Question: Is any possibility to override this two menu keys (marked on the picture) by my own functionallity?
I would like to override this two keys for specified in game functionality.

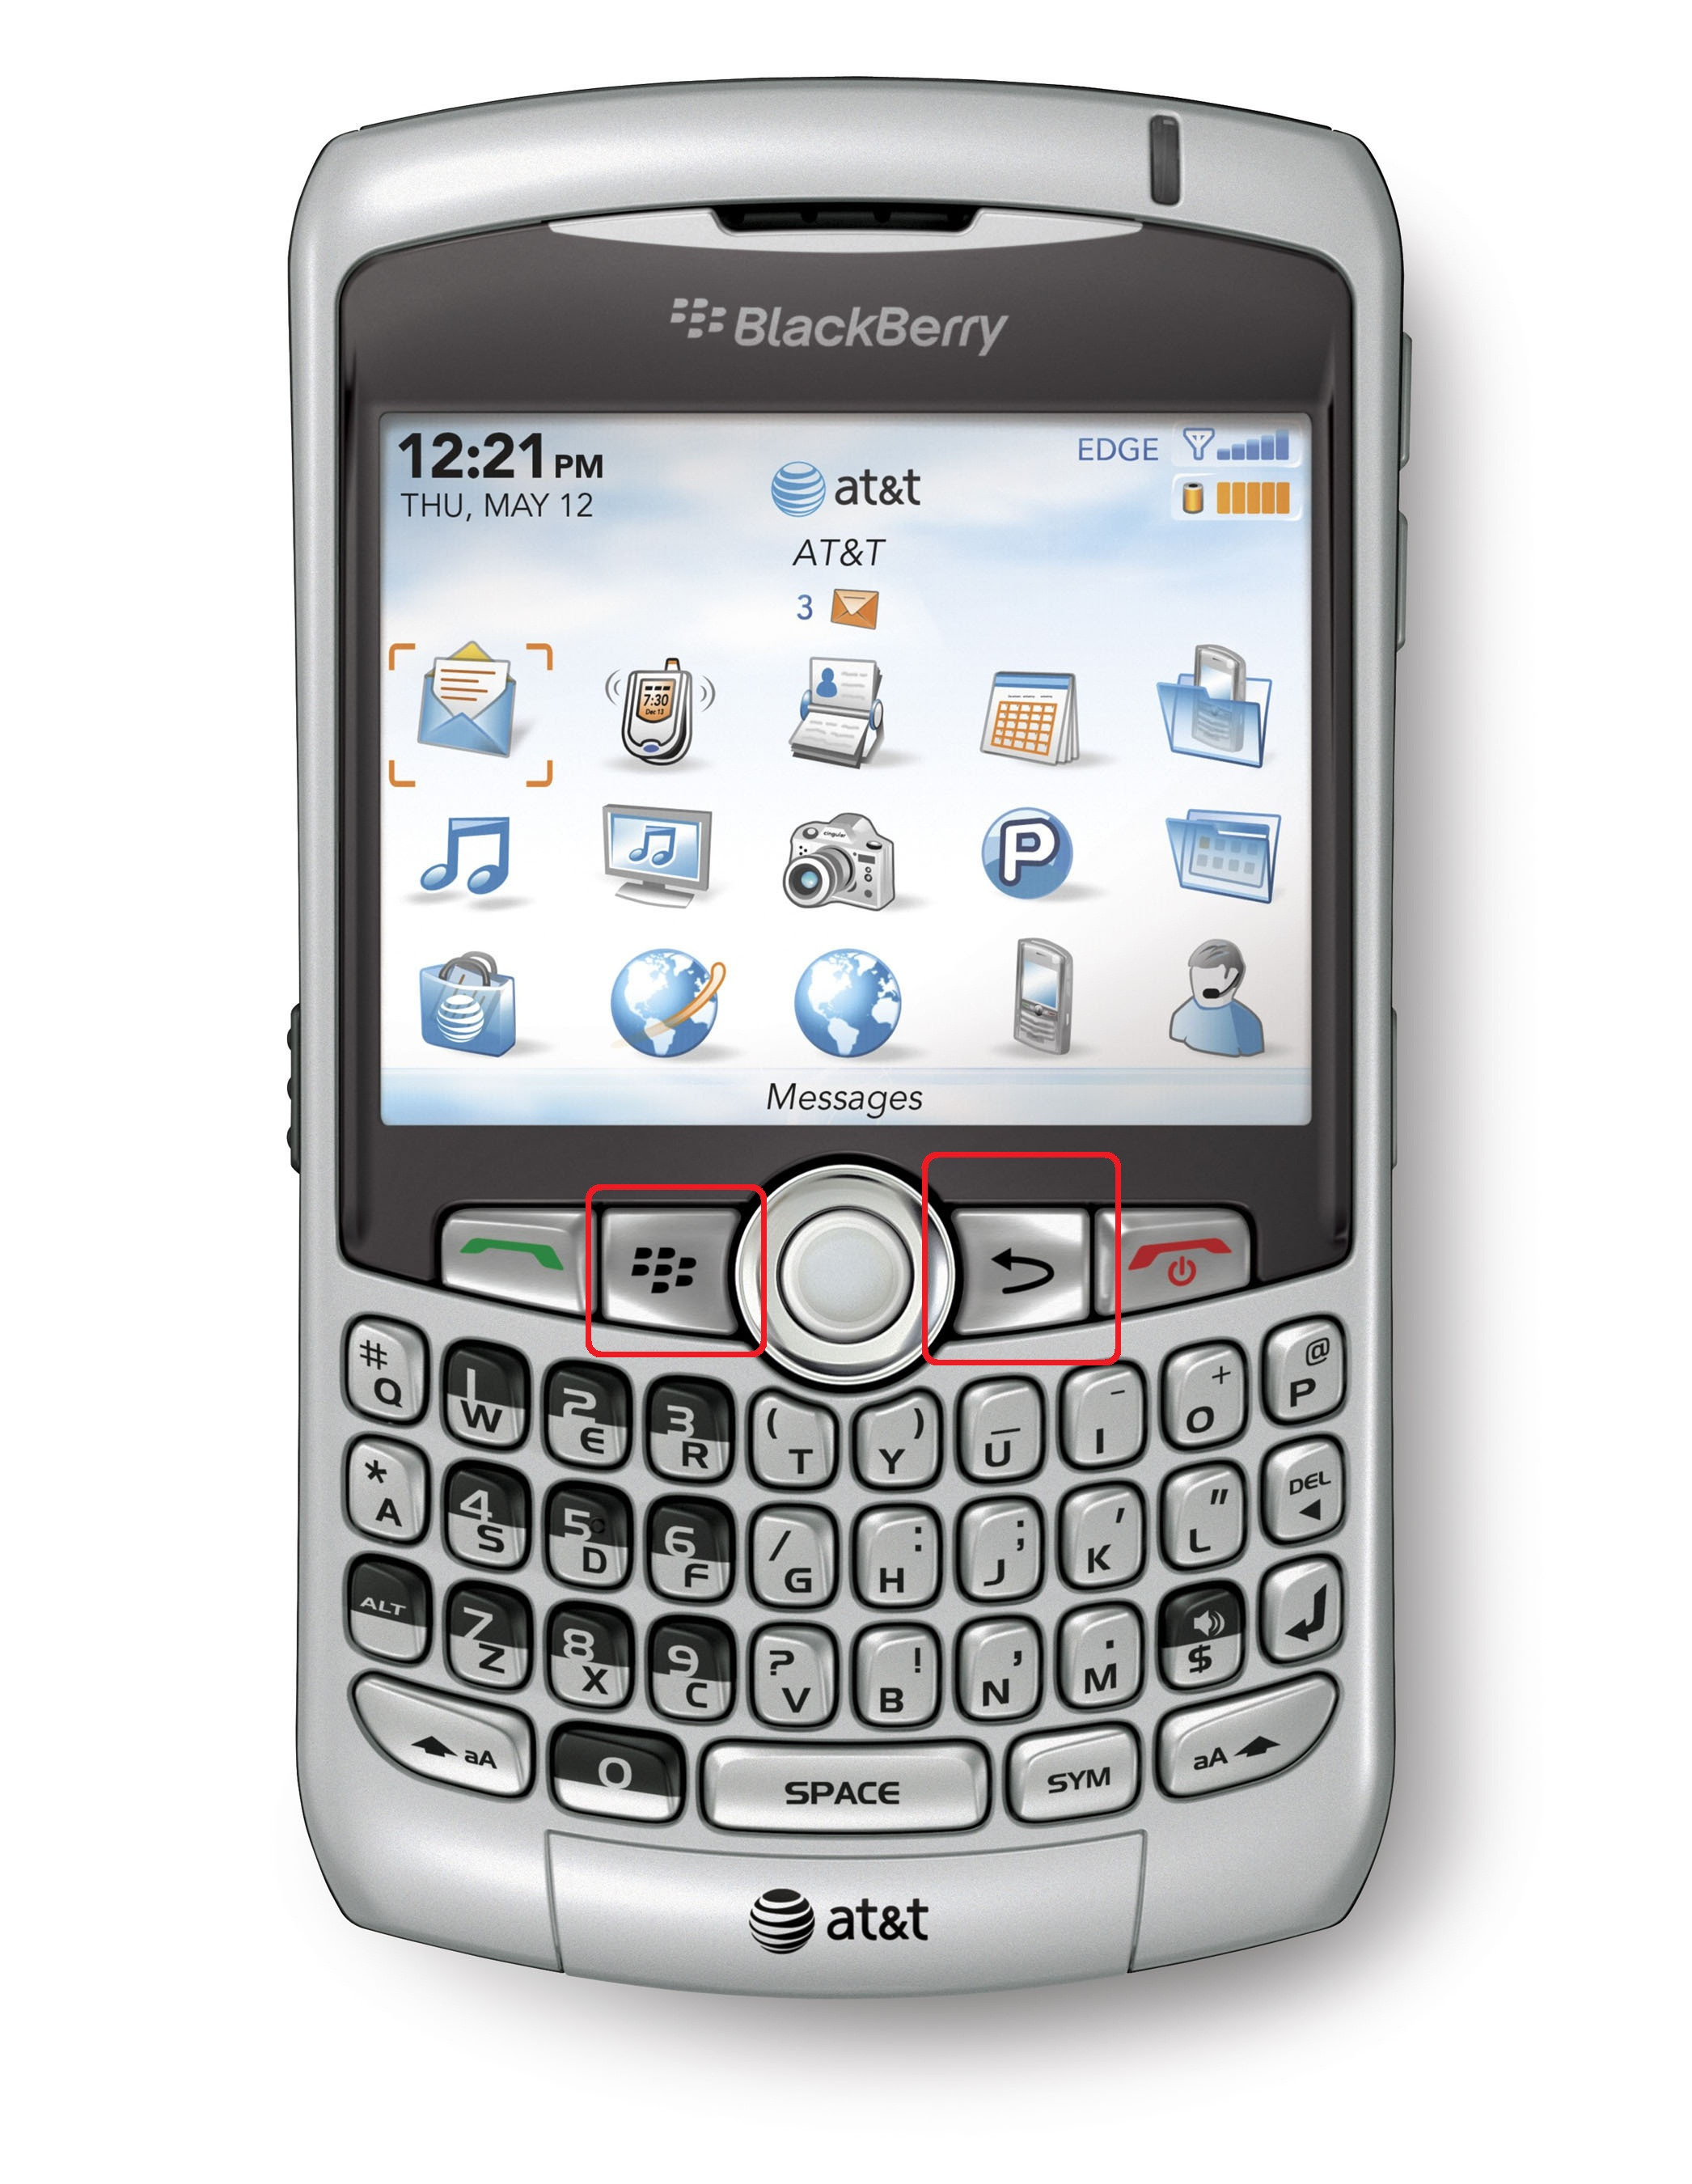
Answer: To override 'Menu' button you can go with the following code..
'''
public void makeContextMenu(ContextMenu contextMenu) {
// Write your code here.
}
'''
To override 'Back' button there are two options to override 'close()' method as well as override 'keyDown(int keycode, int time)' method
'''
protected boolean keyDown(int keycode, int time) {
int key = Keypad.key(keycode);
if (key == Characters.ESCAPE) {
// do something here
return true;
}
return super.keyDown(keycode, time);
}
'''
'''
public boolean onClose() {
if (someCondition) {
// do something
return false;
} else
return super.onClose();
}
'''